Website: walmart
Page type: payment
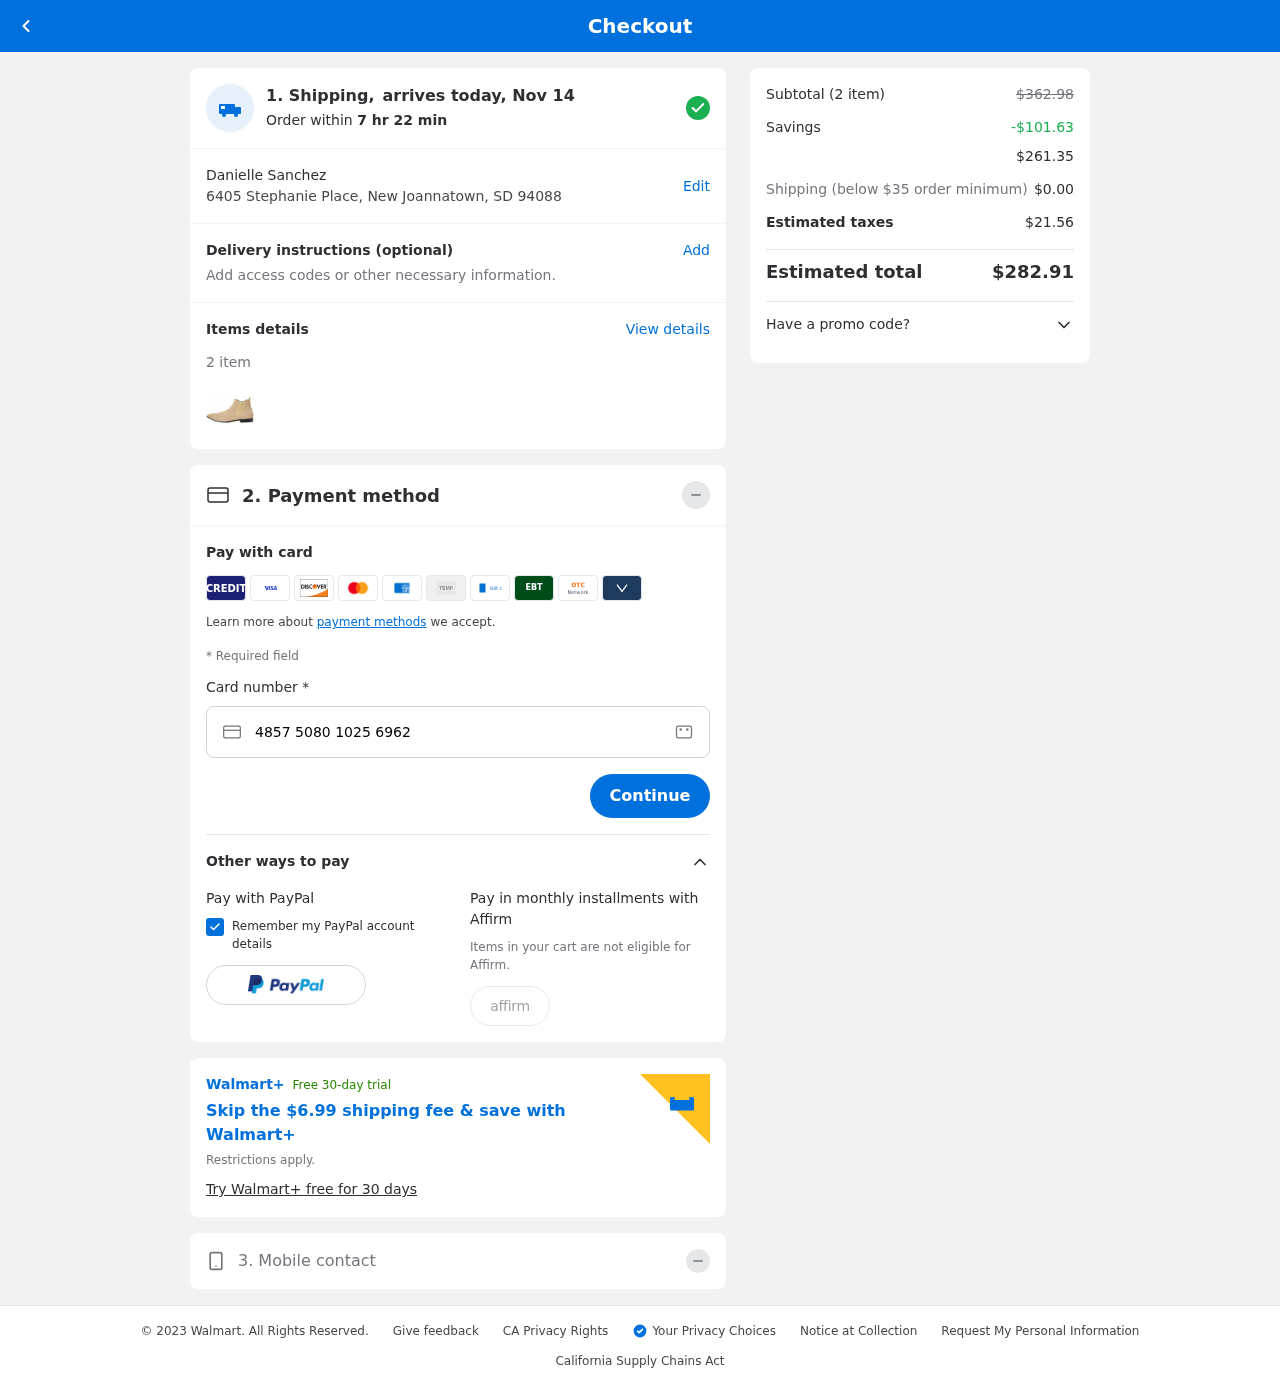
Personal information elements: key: PII_FULLNAME
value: Danielle Sanchez
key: PII_STREET
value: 6405 Stephanie Place
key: PII_CITY_STATE_ZIP
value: New Joannatown, SD 94088
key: PII_CARD_NUMBER
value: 4857 5080 1025 6962
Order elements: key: ORDER_DELIVERY_DATE
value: Nov 14
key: ORDER_NUM_ITEMS
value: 2
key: ORDER_SUBTOTAL_BEFORE_SAVINGS
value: $362.98
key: ORDER_SAVINGS
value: -$101.63
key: ORDER_SUBTOTAL
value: $261.35
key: ORDER_SHIPPING_COST
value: $0.00
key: ORDER_TAX
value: $21.56
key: ORDER_TOTAL
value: $282.91